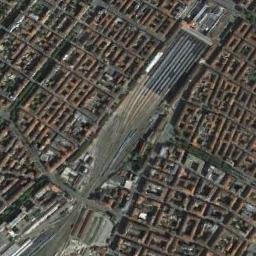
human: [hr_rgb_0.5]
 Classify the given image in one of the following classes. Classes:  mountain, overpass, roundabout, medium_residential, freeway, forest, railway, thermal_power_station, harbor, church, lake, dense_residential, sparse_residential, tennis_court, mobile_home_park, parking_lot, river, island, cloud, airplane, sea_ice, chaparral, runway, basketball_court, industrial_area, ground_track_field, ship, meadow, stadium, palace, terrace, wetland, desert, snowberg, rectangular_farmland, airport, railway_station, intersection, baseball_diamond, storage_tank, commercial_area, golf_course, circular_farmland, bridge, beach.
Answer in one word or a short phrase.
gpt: railway_station